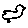
Label: bird